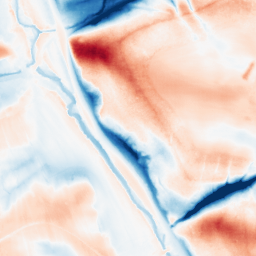
Category: classical
Decomposition family: gaussian_anisotropic
Decomposition parameters: sigma_x: 5
sigma_y: 20
Upsampling method: sinc_hamming
Upsampling parameters: scale: 8
kernel_size: 16
Upsampling scale: 8